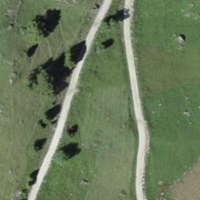
EUNIS habitat code: 26
Species observed at this site:
Gymnadenia conopsea